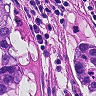
Metastatic tissue present: yes